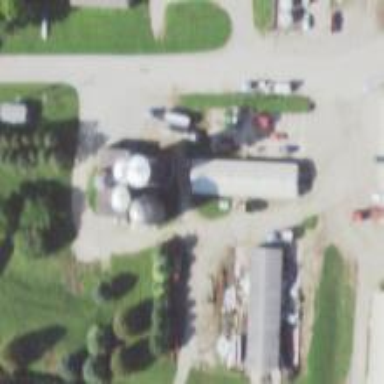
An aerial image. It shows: Silo.